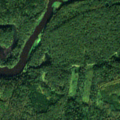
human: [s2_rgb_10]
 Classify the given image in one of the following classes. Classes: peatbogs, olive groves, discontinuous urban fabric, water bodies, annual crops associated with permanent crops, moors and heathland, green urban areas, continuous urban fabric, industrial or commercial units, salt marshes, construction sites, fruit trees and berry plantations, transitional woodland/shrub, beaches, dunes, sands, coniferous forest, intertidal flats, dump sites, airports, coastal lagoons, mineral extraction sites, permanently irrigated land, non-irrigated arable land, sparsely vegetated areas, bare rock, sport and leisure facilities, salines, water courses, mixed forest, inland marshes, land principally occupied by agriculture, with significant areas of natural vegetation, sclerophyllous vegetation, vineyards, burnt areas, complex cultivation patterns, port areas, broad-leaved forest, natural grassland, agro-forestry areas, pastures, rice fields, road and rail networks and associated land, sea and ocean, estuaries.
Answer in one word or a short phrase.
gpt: coniferous forest, mixed forest, transitional woodland/shrub, water courses